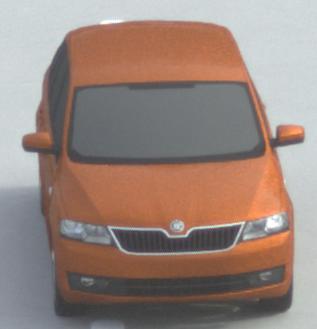
Make: Skoda
Model: Rapid Spaceback 1.2 TSI
Detailed model: Rapid Spaceback
Model produced from: 2013/10
Model produced until: 2015/04
Doors: 5
Color: orange
Road condition: dry road
Daytime: morning or afternoon
Contrast: low contrast